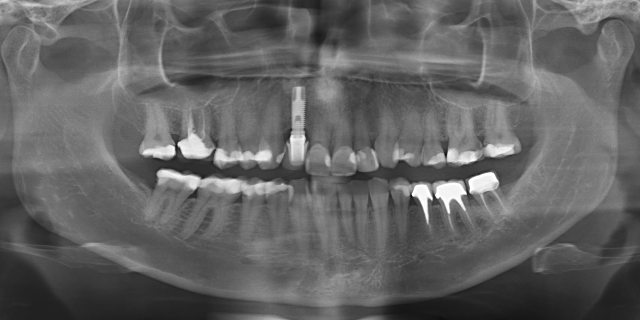
adult